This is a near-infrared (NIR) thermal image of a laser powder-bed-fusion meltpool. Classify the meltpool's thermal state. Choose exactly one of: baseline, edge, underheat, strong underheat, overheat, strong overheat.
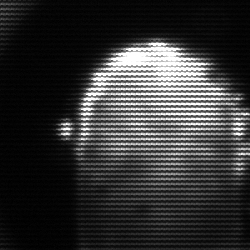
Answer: baseline